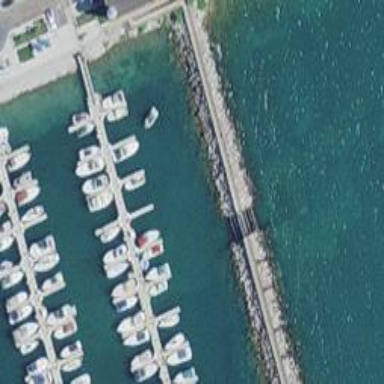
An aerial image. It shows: Man-made pier.